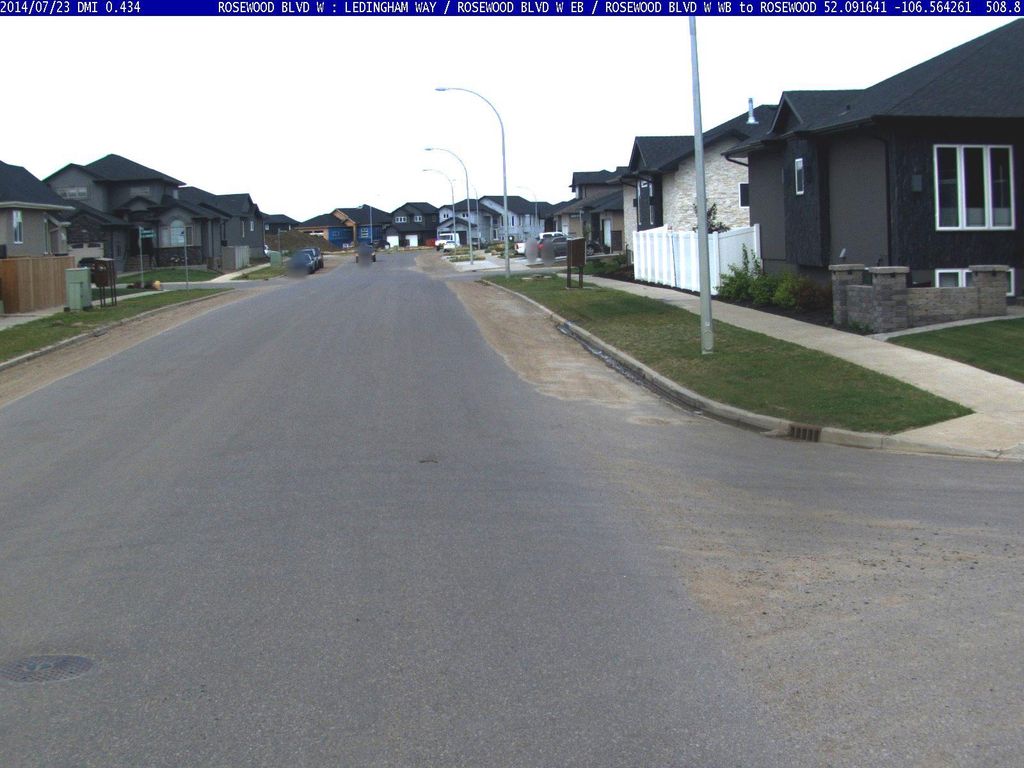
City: saskatoon